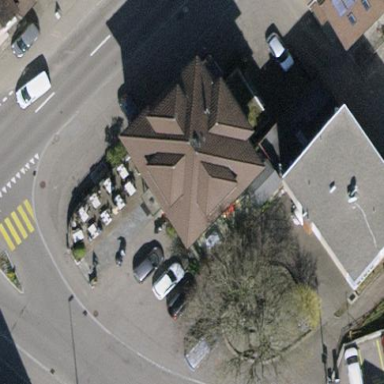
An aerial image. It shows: Hotel building.